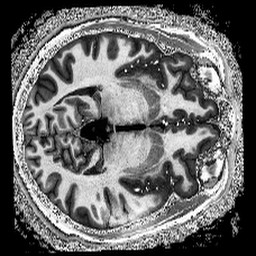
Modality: MP2RAGE
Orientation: axial